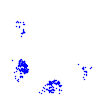
Particle: pion